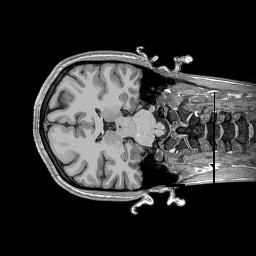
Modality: T1w
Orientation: axial
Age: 23
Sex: female